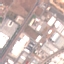
Land use / land cover: Industrial